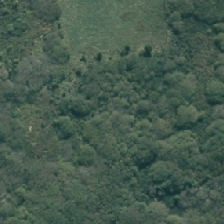
Land cover: herbaceous_freshwater_vege